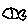
Label: fish